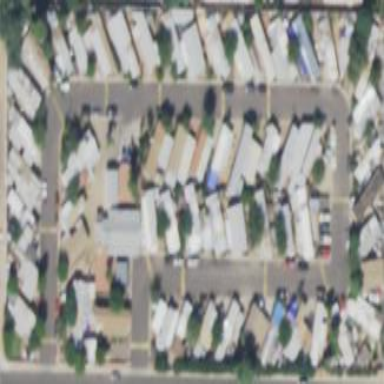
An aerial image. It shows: Residential area designated as trailer park.